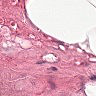
Metastatic tissue present: no